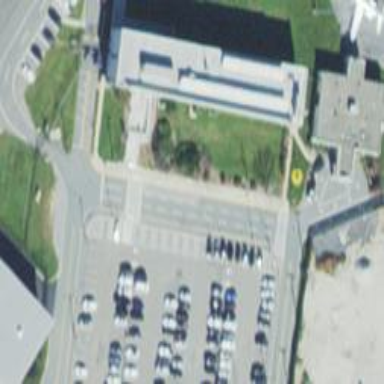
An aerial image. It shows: Parking space.